Aerial crown-view tile of a tropical tree (Barro Colorado Island, Panama), acquired 20241216:
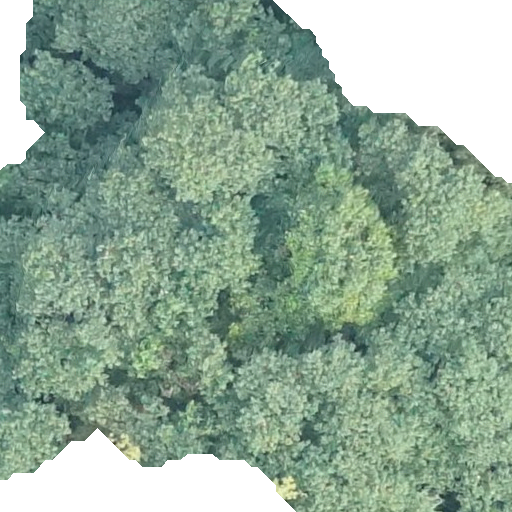
Species: Hieronyma alchorneoides
GBIF accepted scientific name: Hieronyma alchorneoides
Crown area: 408.95 m²